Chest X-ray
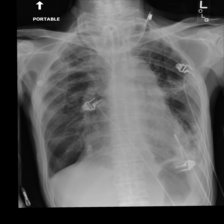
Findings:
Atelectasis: negative
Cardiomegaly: negative
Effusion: negative
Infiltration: negative
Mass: negative
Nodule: negative
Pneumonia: negative
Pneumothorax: negative
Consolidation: negative
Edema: negative
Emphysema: negative
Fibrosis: negative
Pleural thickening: negative
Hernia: negative